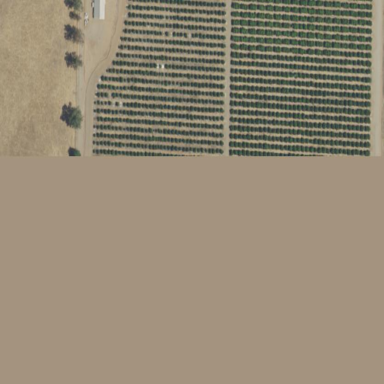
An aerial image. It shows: Orange orchard with beautiful orange trees.